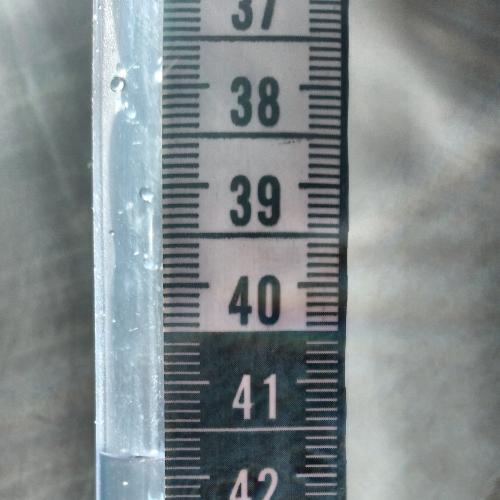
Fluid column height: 41.8 cm